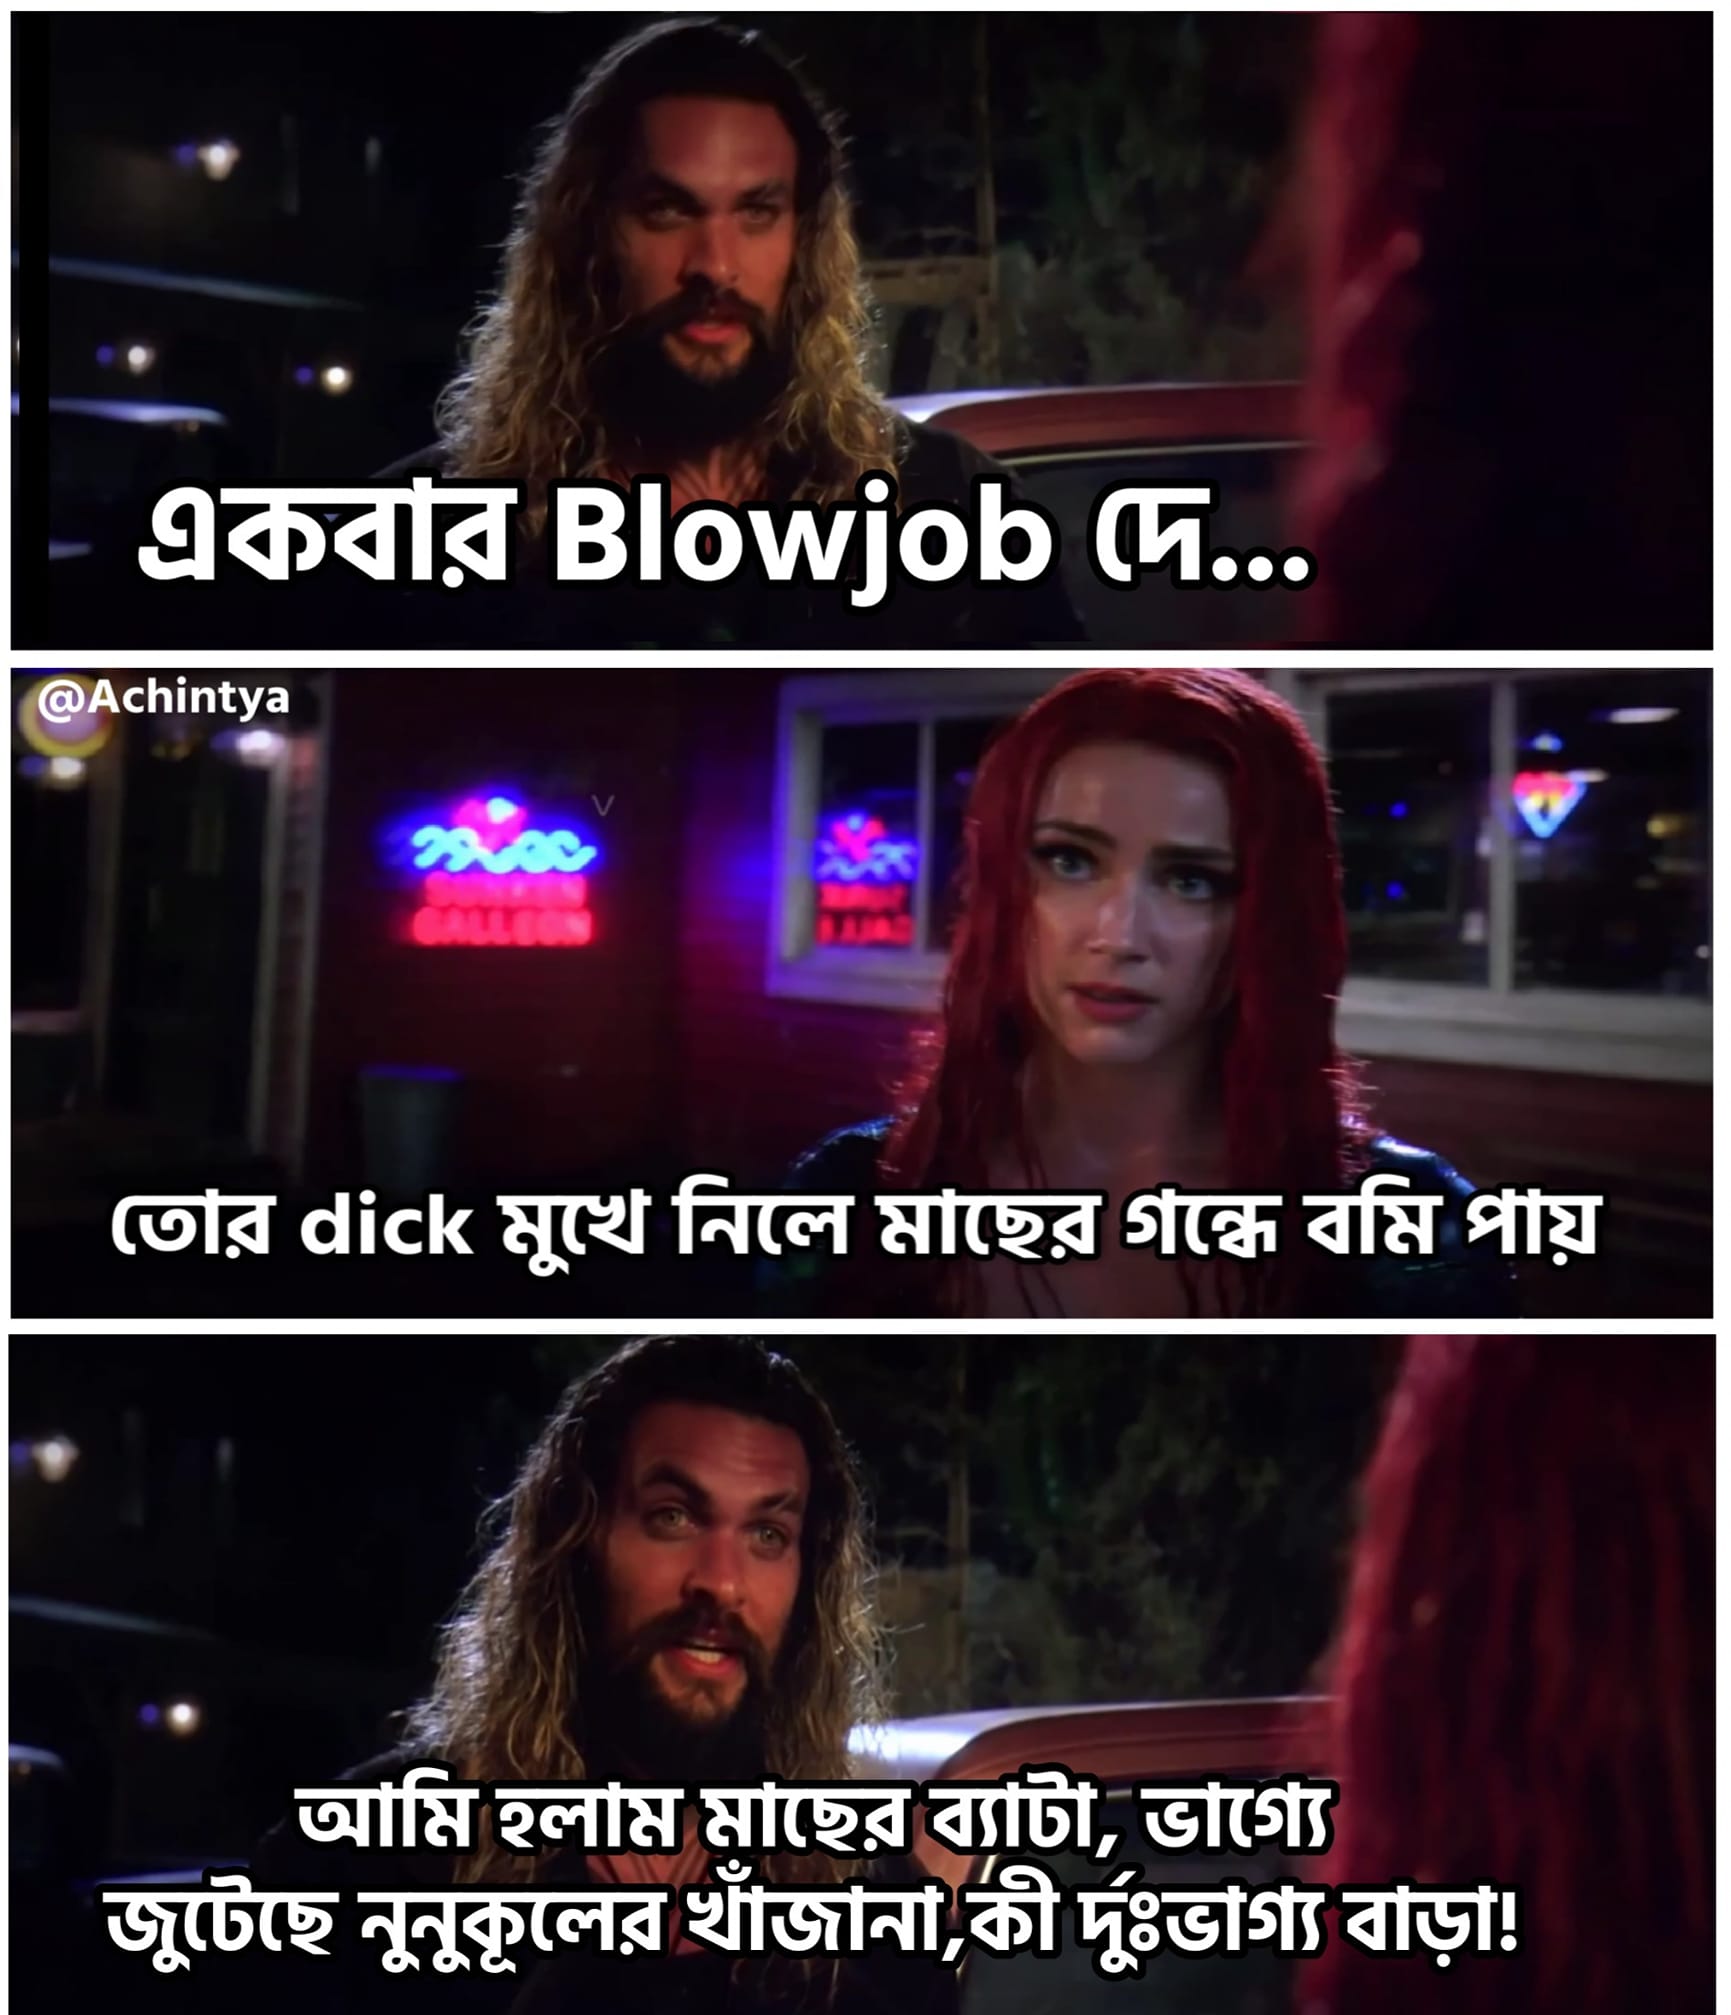
Caption: একবার blowjob দে ...  তোর dick মুখে নিলে মাছের গন্ধে বমি পায়    আমি হলাম মাছের ব্যাটা , ভাগ্যে জুটেছে নুনুকূলের খাজানা , কী দুর্ভাগ্য বাঁড়া !
Label: hate